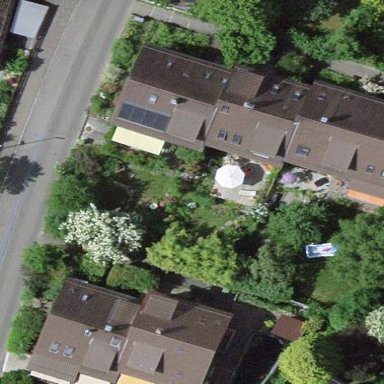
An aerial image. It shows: Terrace building with gabled roof.